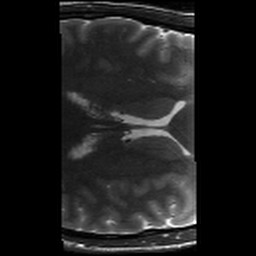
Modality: T2w
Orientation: axial
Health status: healthy
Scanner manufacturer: siemens
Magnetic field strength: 3 T
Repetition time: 8.02 s
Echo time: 0.08 s